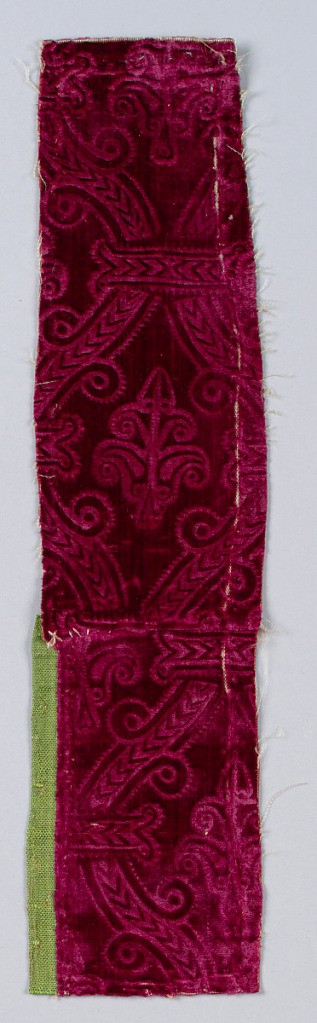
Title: Fragment
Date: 16th–17th century
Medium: silk Technique: supplementary warp forming raised pile in plain weave foundation (velvet0; then embossed
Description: Pieced fragment with embossed (stamped) pattern of strapwork forming cartouches containing elaborate fleur de lys on plain red velvet.